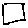
Label: square